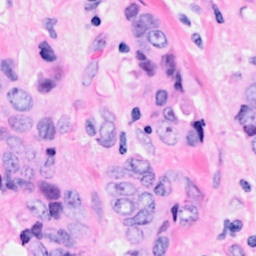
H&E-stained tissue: Breast